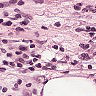
Metastatic tissue present: yes